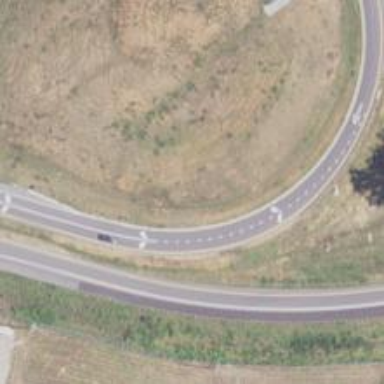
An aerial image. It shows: Asphalt motorway link.